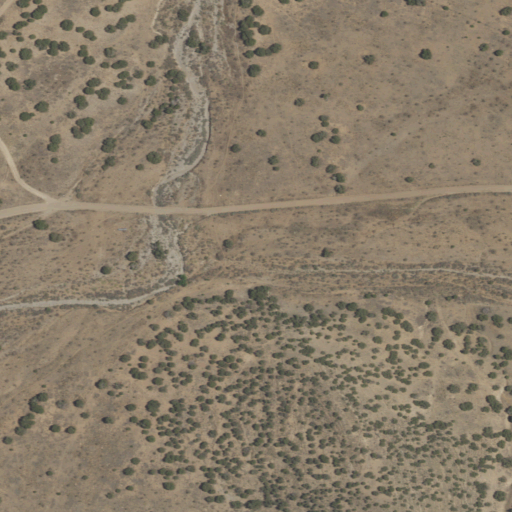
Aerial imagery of valley in New Mexico named North Canyon containing only shrub